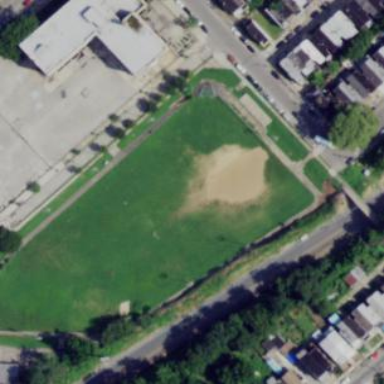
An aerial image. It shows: Baseball pitch for leisure land activities.